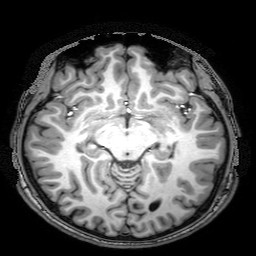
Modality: T1w
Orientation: axial
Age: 23
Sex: male
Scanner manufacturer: philips
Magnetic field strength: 3 T
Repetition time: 8.186 s
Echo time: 3.752 s